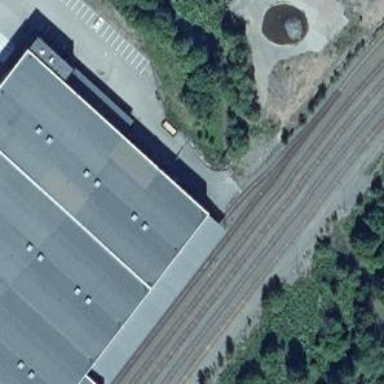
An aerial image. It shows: Close-up view of roof part of building.